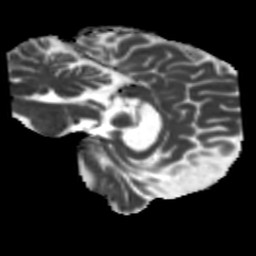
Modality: MD
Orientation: sagittal
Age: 39
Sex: male
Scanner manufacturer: siemens
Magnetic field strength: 3 T
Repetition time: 5.25 s
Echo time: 0.08 s